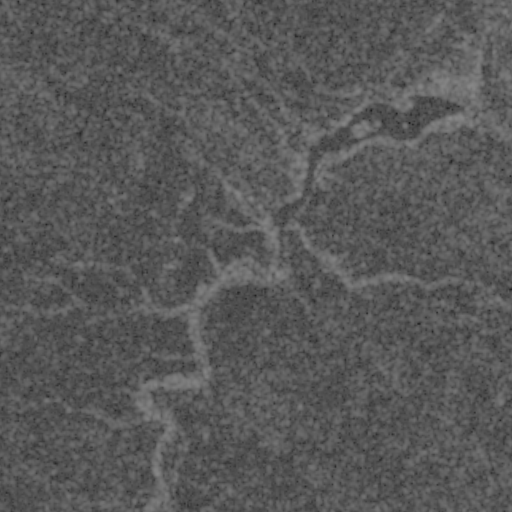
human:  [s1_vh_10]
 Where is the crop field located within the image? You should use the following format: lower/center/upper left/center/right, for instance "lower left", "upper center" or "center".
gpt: The crop field is located in the lower left of the image.
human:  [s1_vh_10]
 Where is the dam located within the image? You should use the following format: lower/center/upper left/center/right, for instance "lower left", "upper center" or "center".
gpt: The dam is located in the upper right of the image.
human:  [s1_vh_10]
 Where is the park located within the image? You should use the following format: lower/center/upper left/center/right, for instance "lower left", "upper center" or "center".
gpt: The park is located in the upper center of the image.
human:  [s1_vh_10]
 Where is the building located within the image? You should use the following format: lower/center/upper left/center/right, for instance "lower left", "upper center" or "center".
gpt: There is no building in the image.

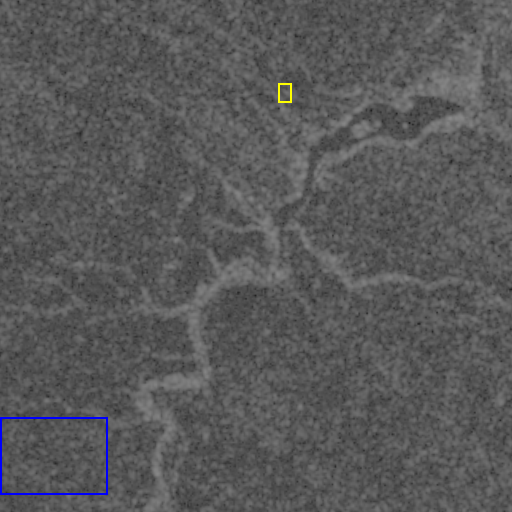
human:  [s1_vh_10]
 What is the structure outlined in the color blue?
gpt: The structure outlined in blue is a crop field.
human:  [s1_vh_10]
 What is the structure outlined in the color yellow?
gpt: The structure outlined in yellow is a park.
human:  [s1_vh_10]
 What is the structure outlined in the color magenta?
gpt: There is no magenta outline.